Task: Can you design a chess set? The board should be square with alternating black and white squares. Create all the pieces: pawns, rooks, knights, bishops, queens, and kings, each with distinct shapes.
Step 1862:
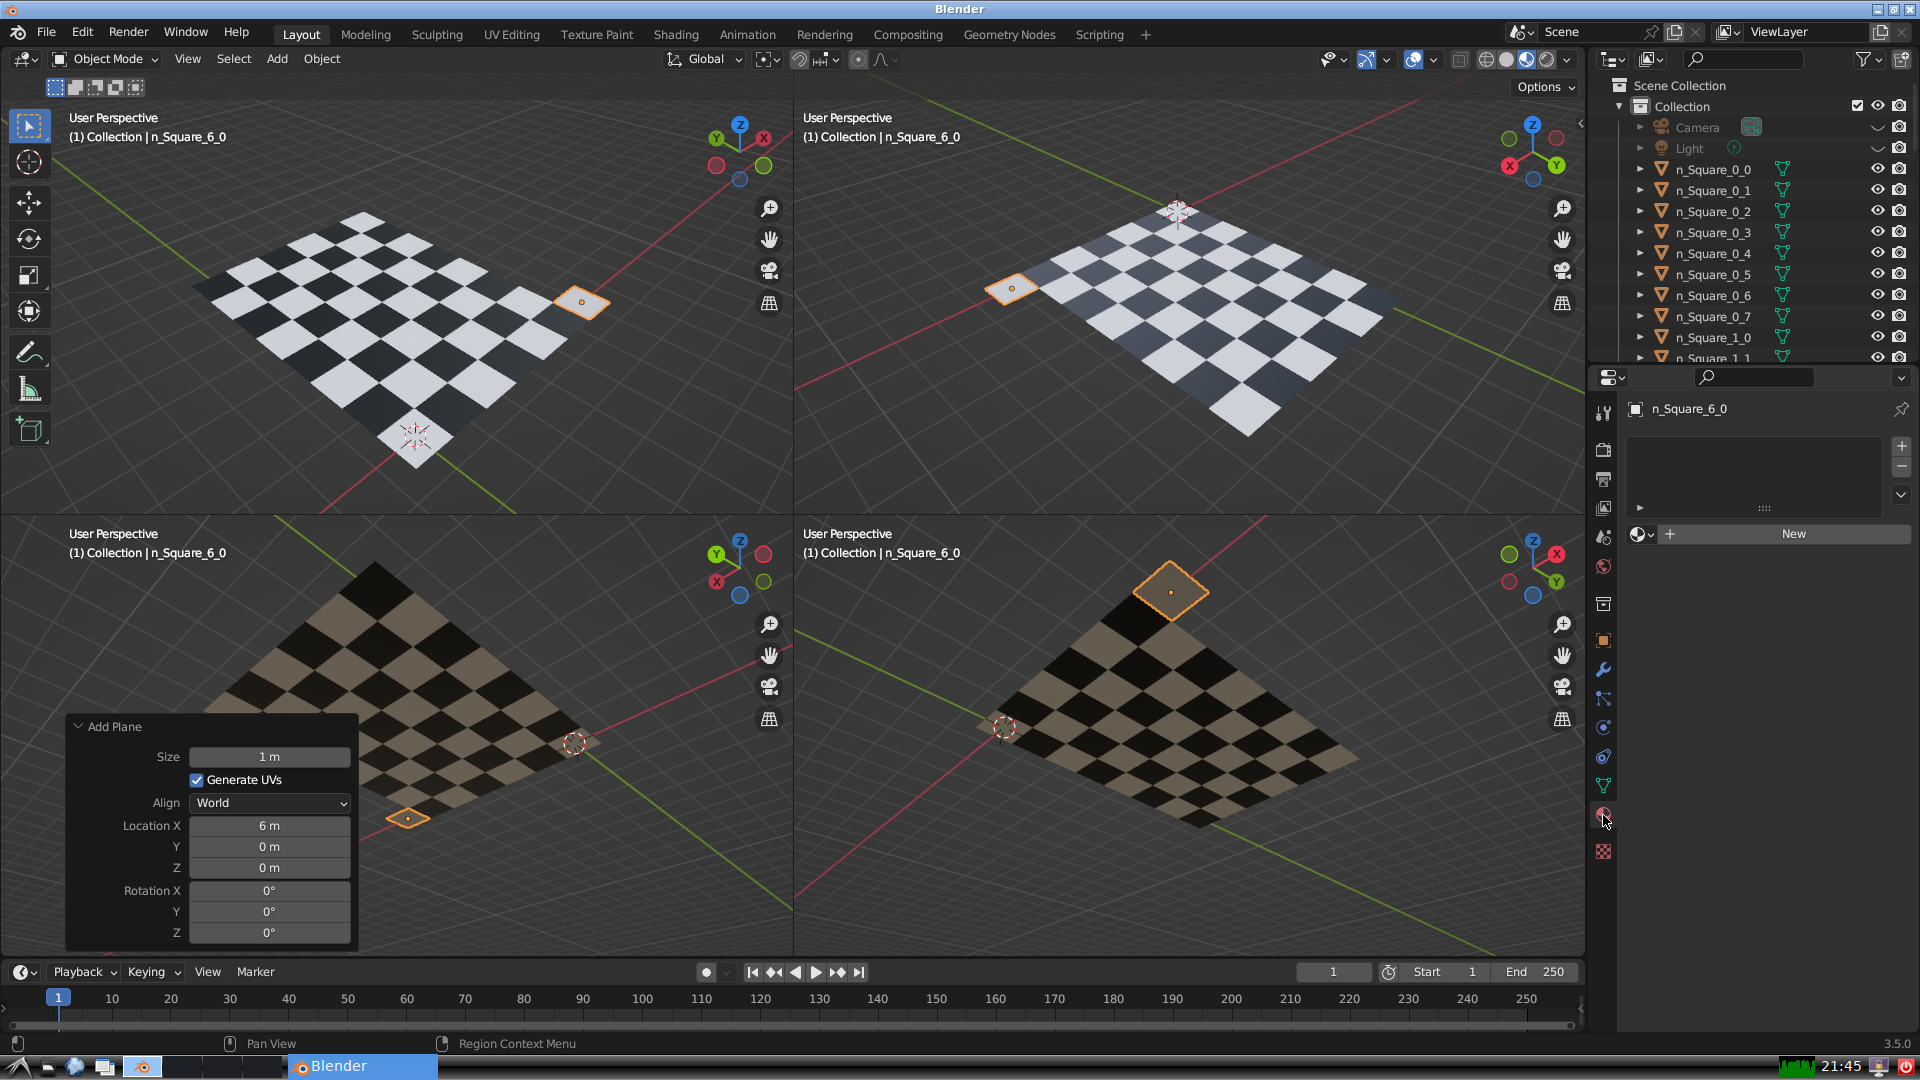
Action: {"mouse_move": [1636, 534]}